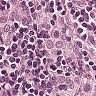
Metastatic tissue present: yes